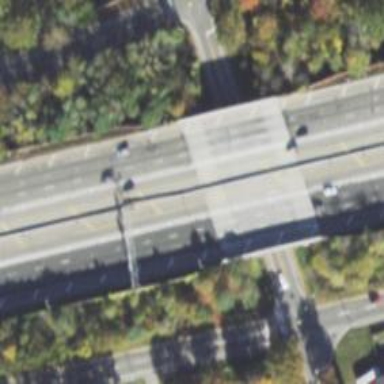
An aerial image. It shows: Motorway bridge.